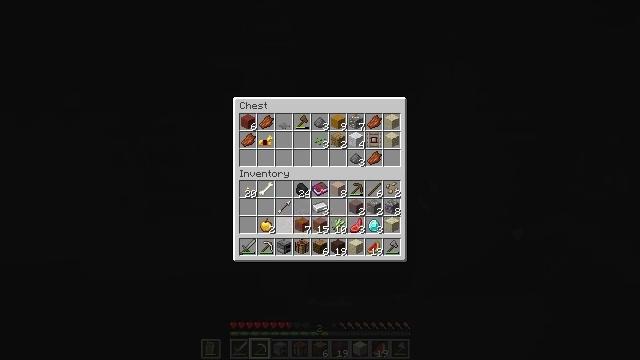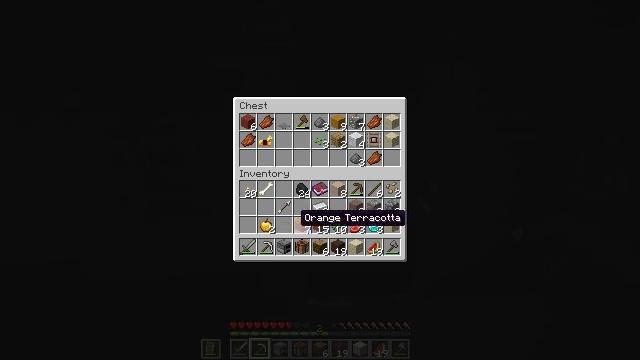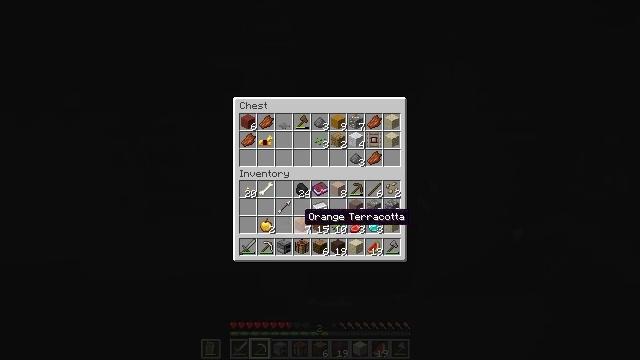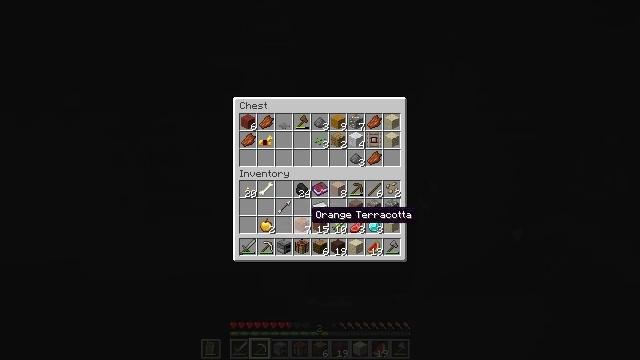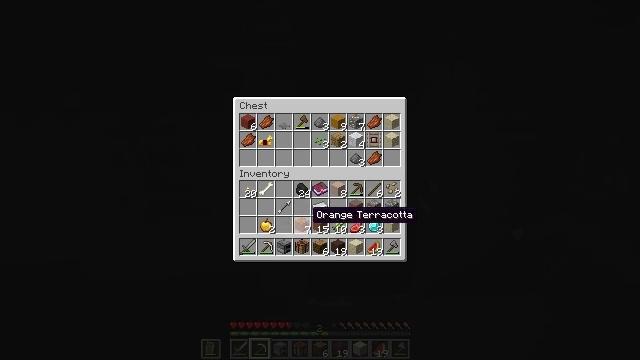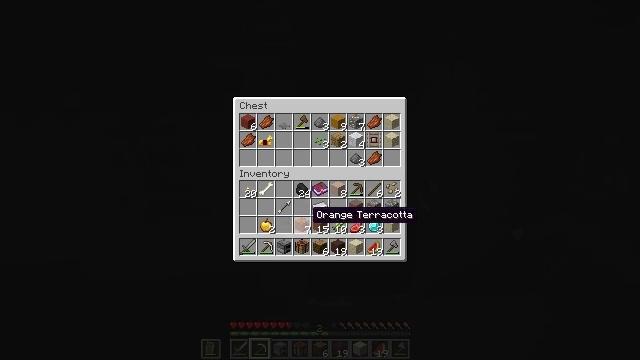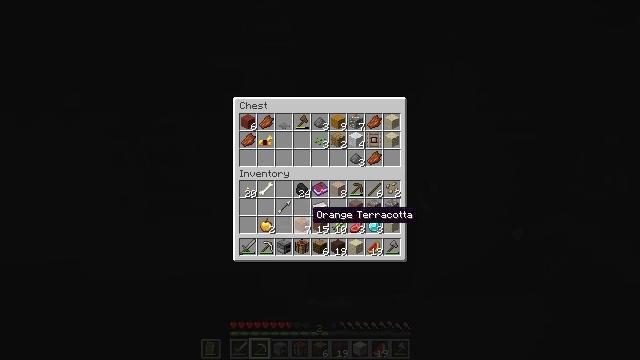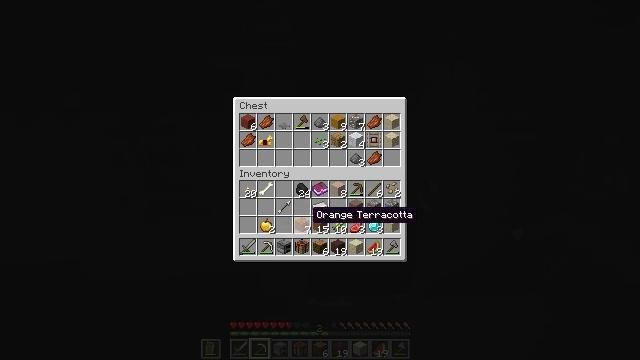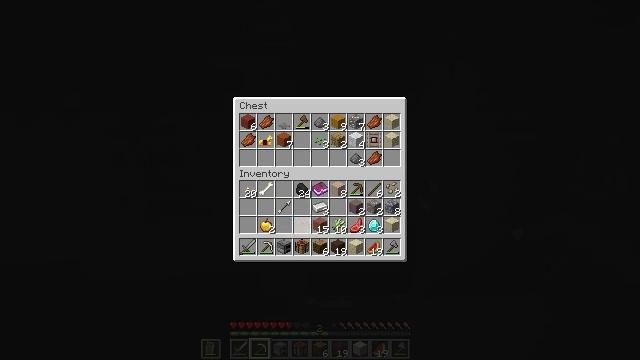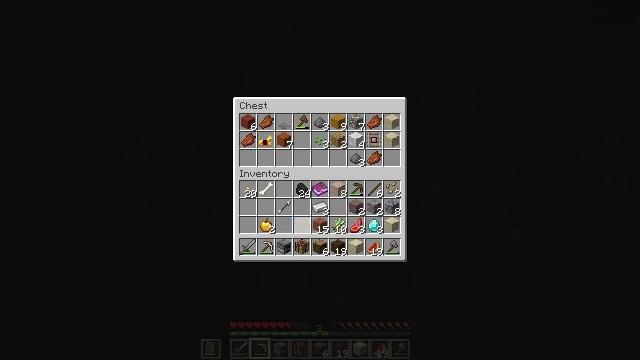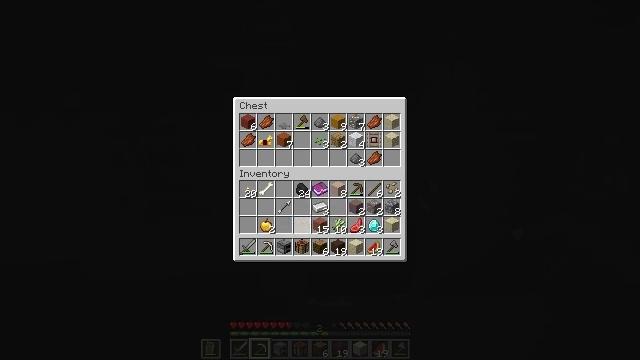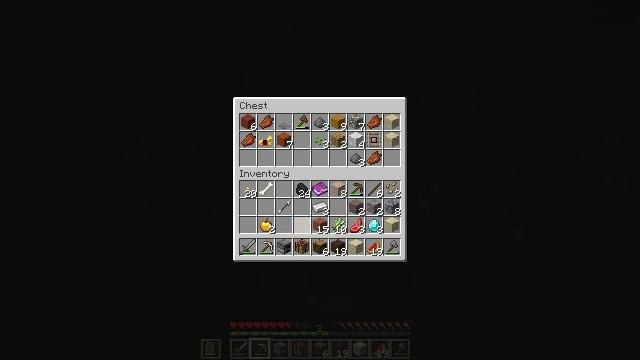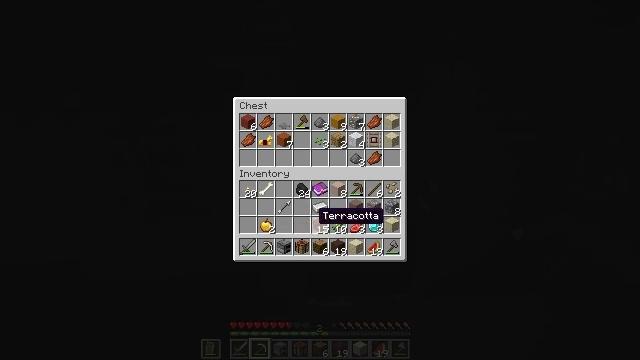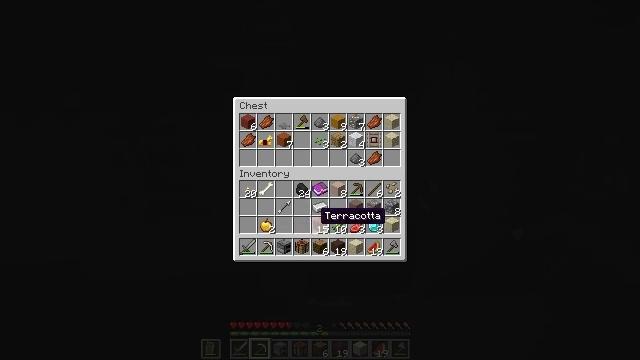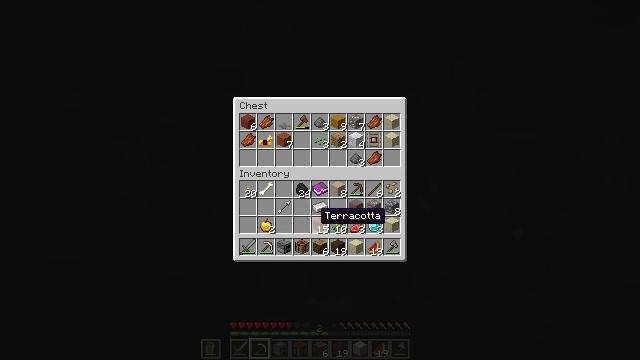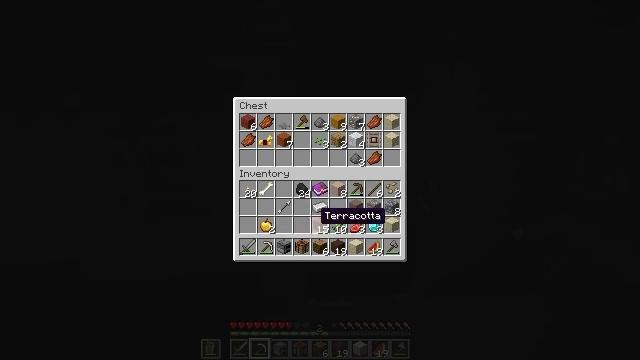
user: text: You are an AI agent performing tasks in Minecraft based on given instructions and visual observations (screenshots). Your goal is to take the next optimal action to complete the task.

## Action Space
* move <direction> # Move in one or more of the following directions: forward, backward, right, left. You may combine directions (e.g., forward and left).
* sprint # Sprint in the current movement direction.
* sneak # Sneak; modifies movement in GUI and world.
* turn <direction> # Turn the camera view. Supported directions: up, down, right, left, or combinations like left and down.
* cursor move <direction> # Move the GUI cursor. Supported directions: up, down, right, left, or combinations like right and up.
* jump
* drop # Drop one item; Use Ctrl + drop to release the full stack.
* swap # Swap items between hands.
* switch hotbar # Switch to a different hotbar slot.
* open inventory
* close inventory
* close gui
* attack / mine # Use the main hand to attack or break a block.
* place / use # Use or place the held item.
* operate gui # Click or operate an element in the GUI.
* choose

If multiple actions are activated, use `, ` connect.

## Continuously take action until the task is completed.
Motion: motion action
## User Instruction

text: Recycle the cut sandstone for building.
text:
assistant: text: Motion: sneak, operate gui
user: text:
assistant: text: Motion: sneak
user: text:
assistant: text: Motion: sneak, cursor move right
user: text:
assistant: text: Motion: sneak
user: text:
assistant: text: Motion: sneak
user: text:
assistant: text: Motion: sneak
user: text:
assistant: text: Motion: sneak
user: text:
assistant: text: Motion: sneak, operate gui
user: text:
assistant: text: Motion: sneak, operate gui
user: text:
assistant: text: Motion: sneak, operate gui
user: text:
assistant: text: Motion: sneak
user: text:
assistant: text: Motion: sneak
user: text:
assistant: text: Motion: sneak
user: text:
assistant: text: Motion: sneak
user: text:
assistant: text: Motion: sneak
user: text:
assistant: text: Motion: sneak, operate gui
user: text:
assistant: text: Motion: sneak, operate gui
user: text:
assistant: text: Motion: sneak
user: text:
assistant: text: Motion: sneak, cursor move right and up
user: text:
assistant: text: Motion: sneak, cursor move right
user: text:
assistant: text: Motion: sneak, cursor move right
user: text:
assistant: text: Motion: sneak
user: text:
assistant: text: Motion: sneak
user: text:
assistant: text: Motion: sneak
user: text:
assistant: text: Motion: sneak, operate gui
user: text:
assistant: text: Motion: sneak, operate gui
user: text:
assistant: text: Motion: sneak, operate gui
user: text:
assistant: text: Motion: sneak
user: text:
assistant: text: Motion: sneak
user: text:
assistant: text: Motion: sneak